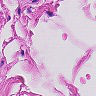
Metastatic tissue present: no